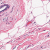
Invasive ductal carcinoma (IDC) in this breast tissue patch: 0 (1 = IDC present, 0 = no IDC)